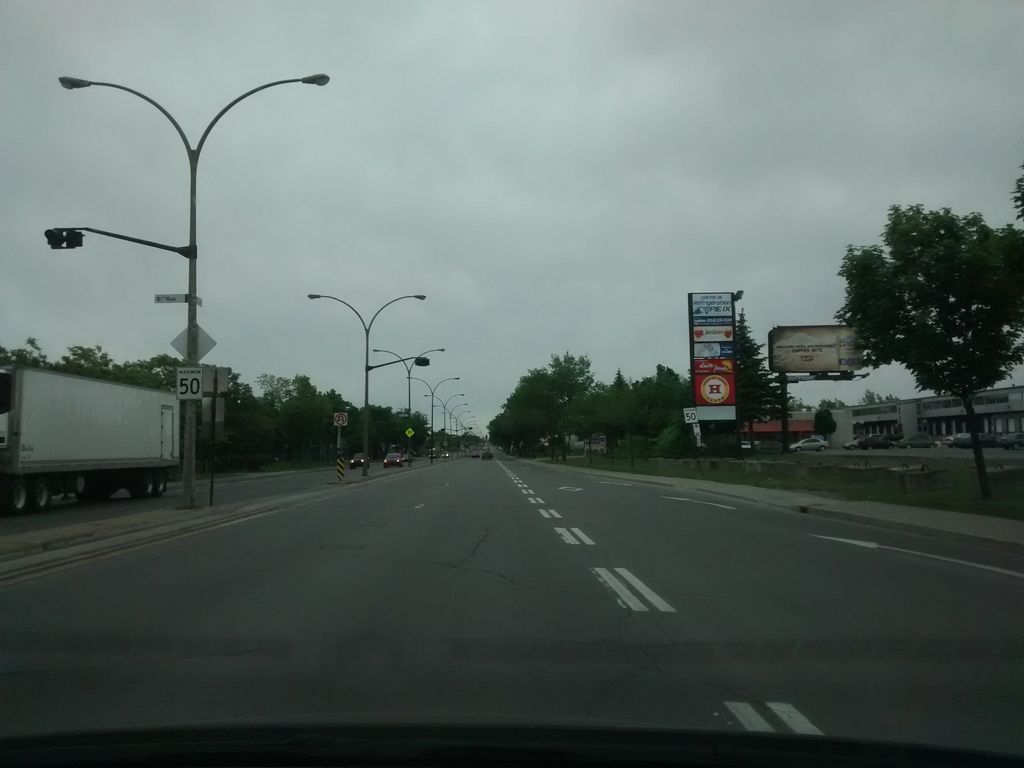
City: montreal